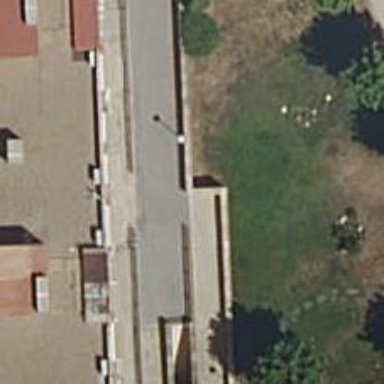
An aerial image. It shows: Retaining wall.